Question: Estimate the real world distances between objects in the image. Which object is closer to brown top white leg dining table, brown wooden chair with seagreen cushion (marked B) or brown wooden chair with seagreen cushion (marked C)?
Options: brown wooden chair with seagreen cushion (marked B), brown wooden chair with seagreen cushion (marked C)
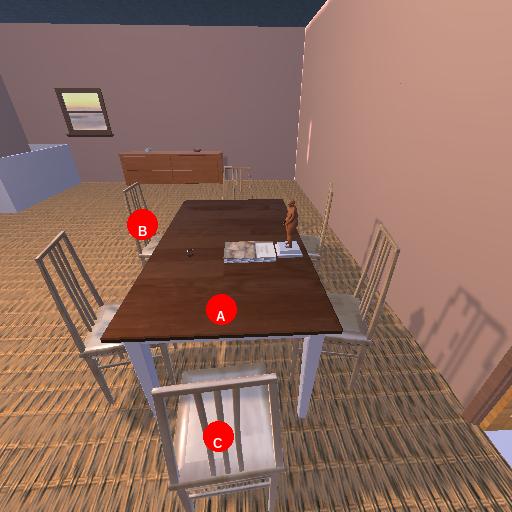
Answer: brown wooden chair with seagreen cushion (marked B)